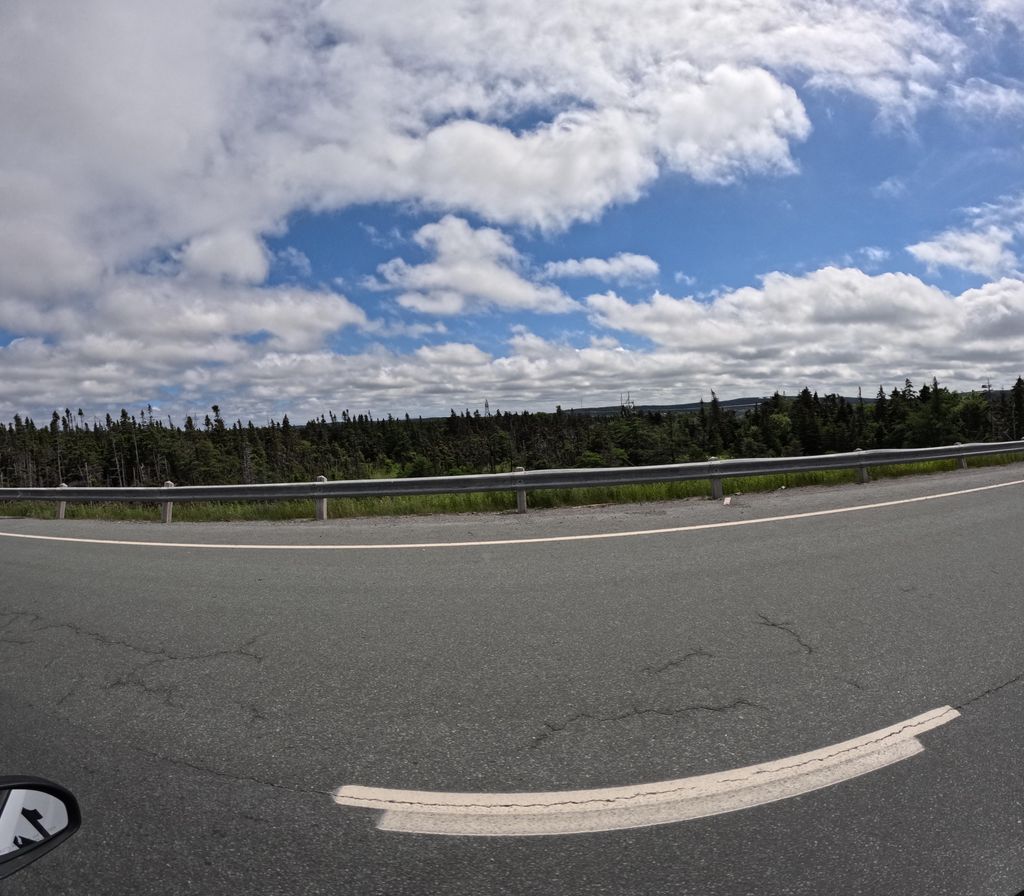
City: st_johns